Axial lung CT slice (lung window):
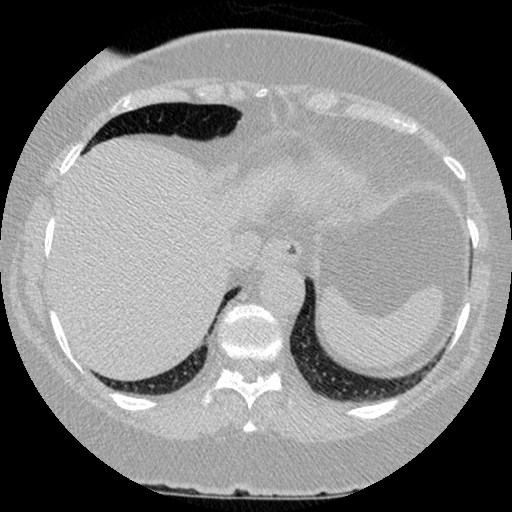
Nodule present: no